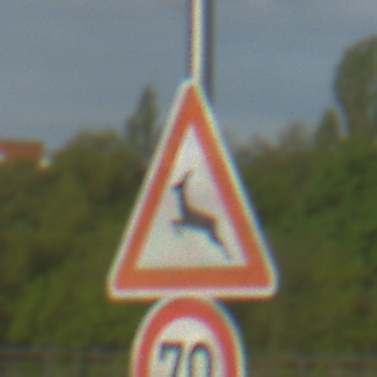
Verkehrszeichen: WildwechselRechts
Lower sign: Geschwindigkeit70
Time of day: MorningAfternoon
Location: Outdoor (Suburban)
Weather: PartlyCloudy
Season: NotSpecified
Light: Natural